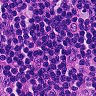
Metastatic tissue present: no